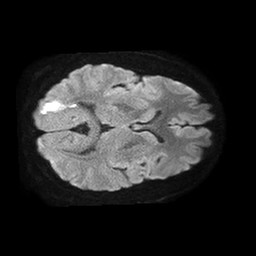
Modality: TRACE
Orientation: axial
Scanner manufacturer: philips
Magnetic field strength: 1.5 T
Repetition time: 4.6 s
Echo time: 0.08631 s